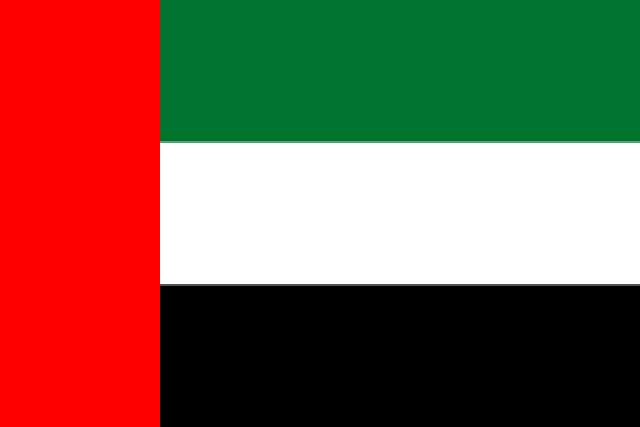
Country: United Arab Emirates
Country code: ae